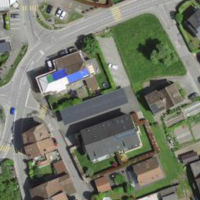
EUNIS habitat code: 54
Species observed at this site:
Streptopelia decaocto
Pica pica
Passer domesticus
Laurus nobilis